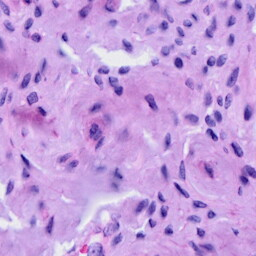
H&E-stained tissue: Cervix